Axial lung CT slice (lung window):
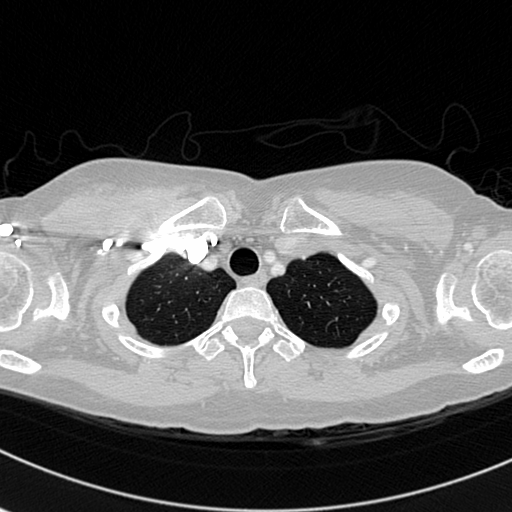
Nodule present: no